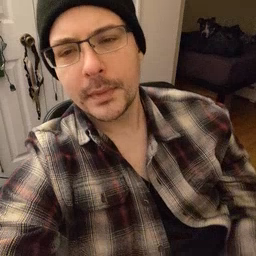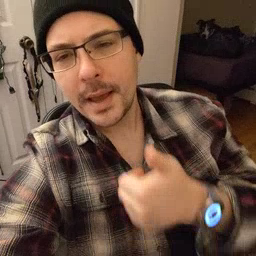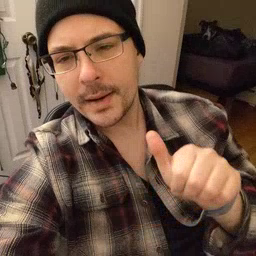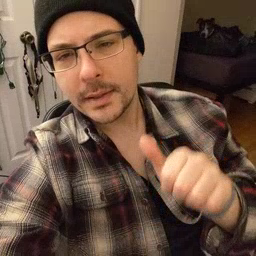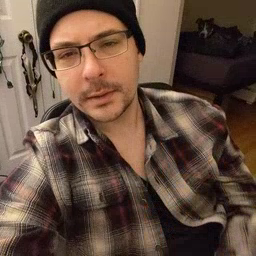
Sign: any